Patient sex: F
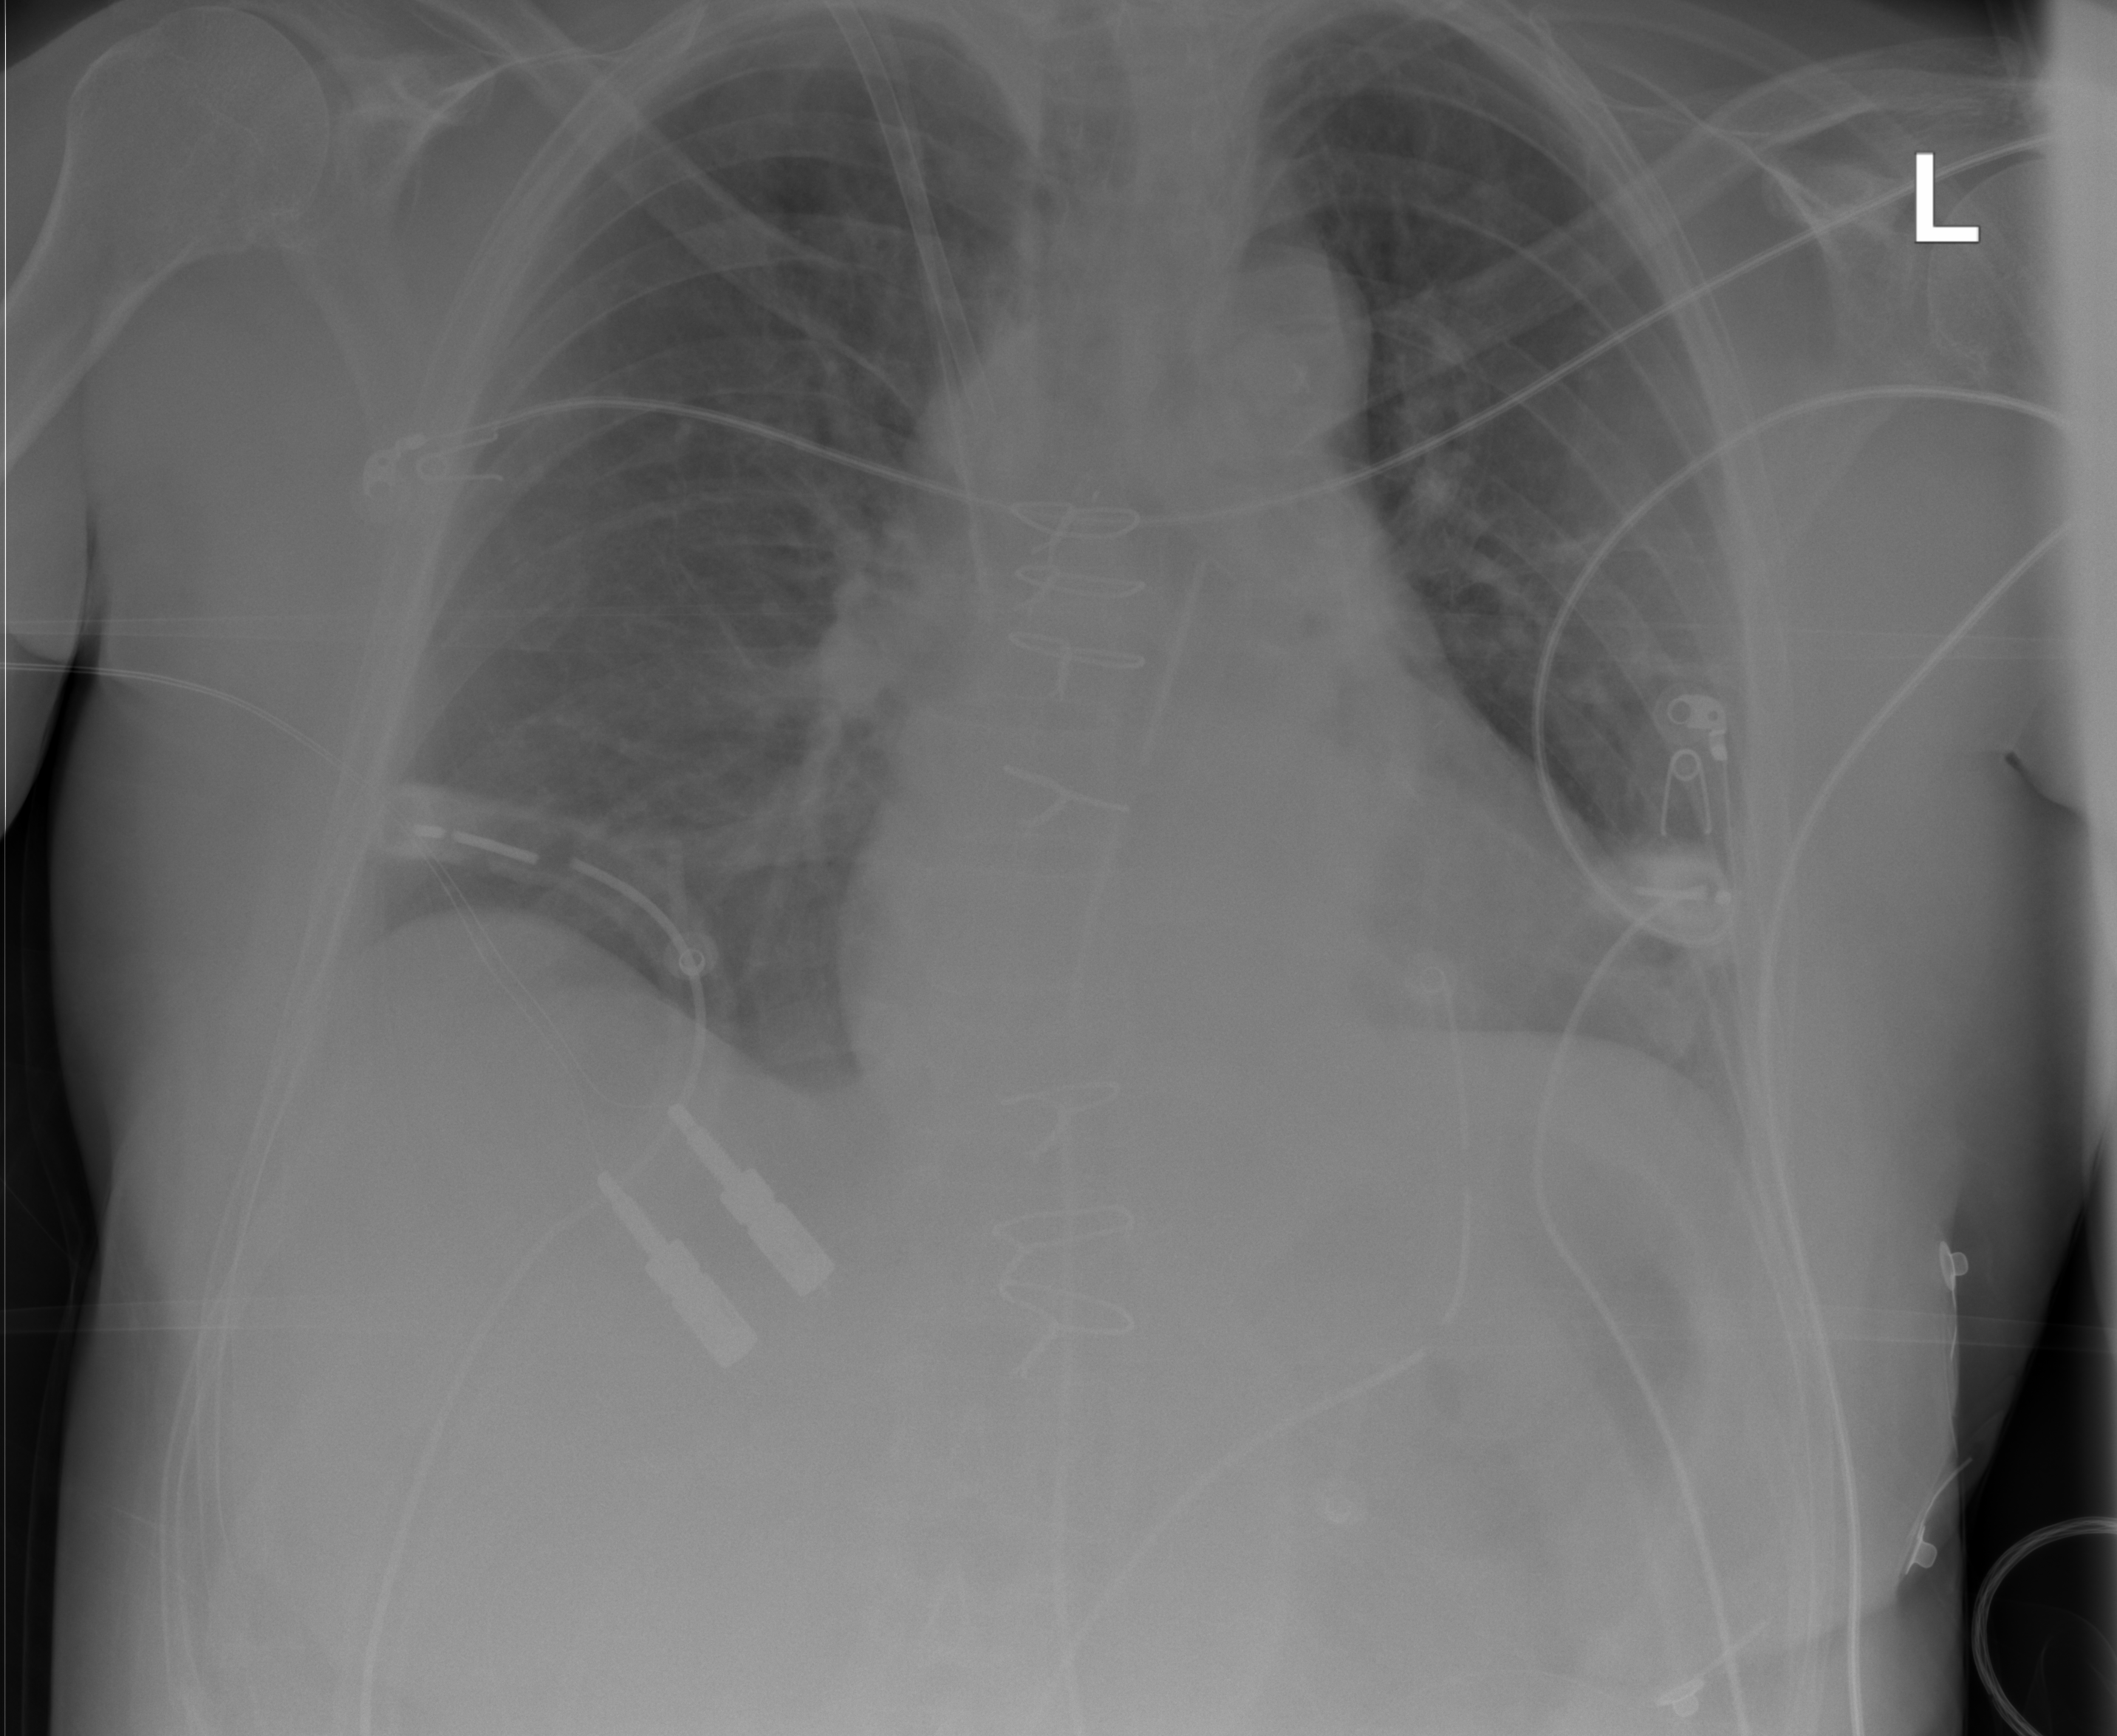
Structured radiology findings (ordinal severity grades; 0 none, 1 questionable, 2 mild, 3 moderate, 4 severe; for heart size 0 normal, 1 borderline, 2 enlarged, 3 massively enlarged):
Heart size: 0
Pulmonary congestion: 0
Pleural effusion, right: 0
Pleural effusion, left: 0
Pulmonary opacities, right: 0
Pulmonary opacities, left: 0
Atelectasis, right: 0
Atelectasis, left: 2